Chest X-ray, PA view. Patient: 48 years old, sex M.
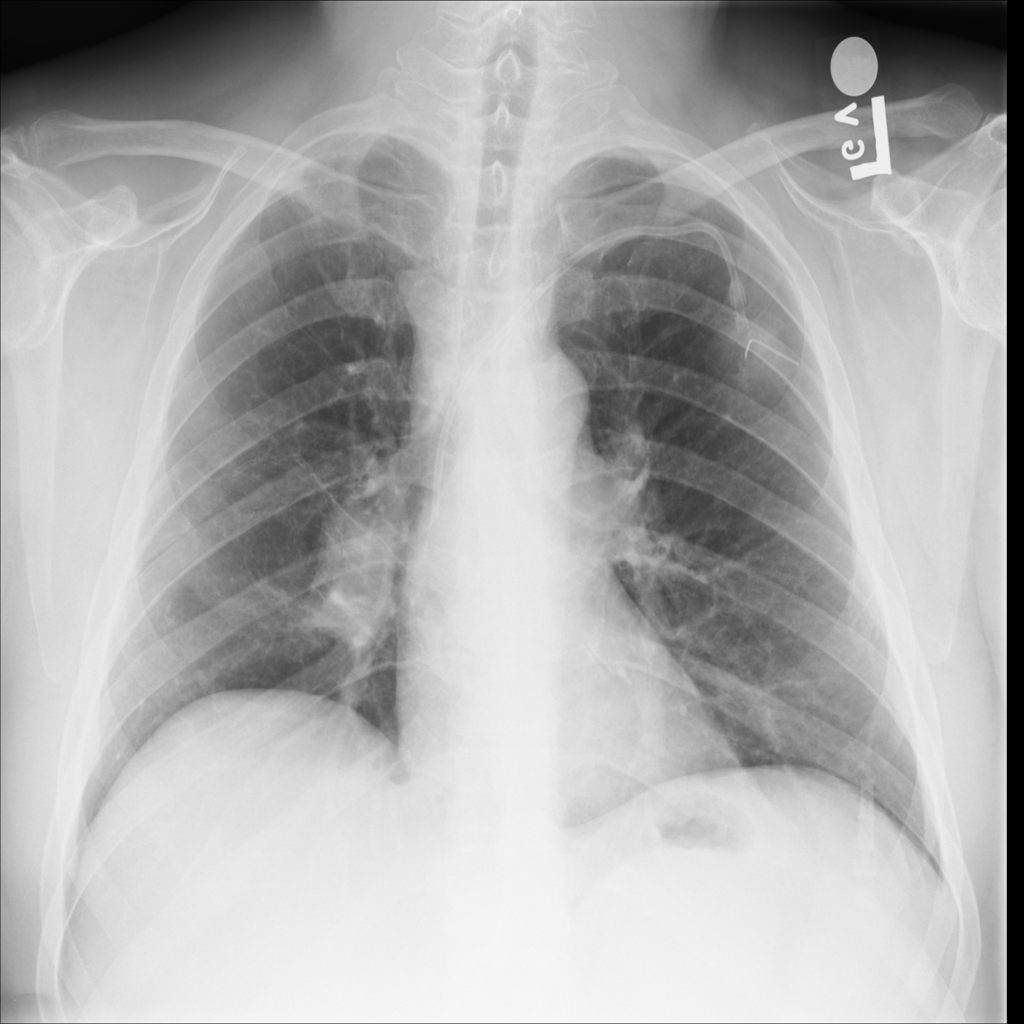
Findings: Pleural_Thickening